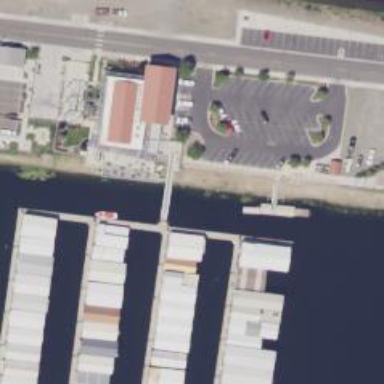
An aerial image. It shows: Man-made pier.